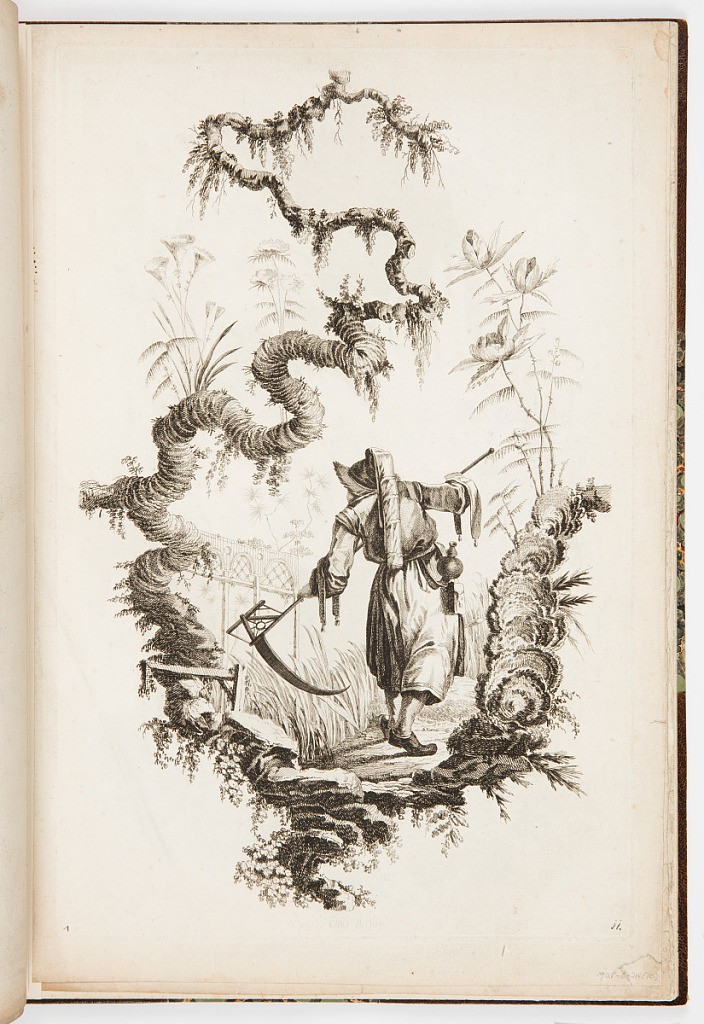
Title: Man with a Sickle
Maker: Jean-Baptiste Pillement, French, 1728–1808
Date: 1759-76
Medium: Etching on laid paper
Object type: Bound print
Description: A chinoiserie-style print from a series of allegorical representations of the twelve months of the year. A man is pictured from behind, holding a sickle, in a garden landscape with long grasses to his left. A large arched garden structure stands in the background and the scene is framed by a twisting tree branch with plants and flowers. The plate is numbered.